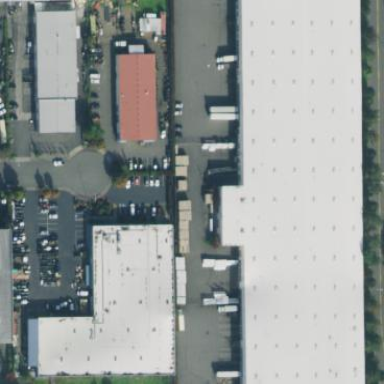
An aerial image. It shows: Warehouse building.